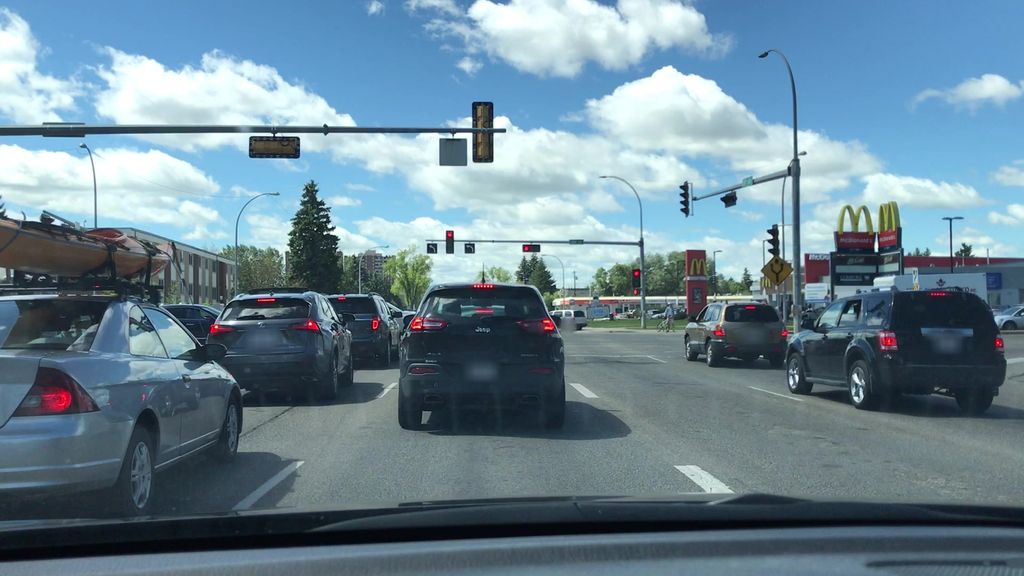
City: edmonton